Question: I have an asp.net mvc4 application, in which i'd like to add a treeview . So i used this Jquery library : <URL>
'''
<html>
<head>
<script type="text/javascript" src="~/Content/Scripts/raphael-min.js"></script>
<script type="text/javascript" src="~/Content/Scripts/dracula_graffle.js"></script>
<script type="text/javascript" src="~/Content/Scripts/dracula_graph.js"></script>
<script type="text/javascript" src="~/Content/Scripts/dracula_algorithms.js"></script>
<script type="text/javascript">
$(document).ready(function () {
var width = $(document).width() -500;
var height = $(document).height();
var g = new Graph();
g.edgeFactory.template.style.directed = true;
@for(int i =0;i < @Model[1].Count; i+=2){
@: g.addEdge("@Html.Raw(@Model[1][i])","@Html.Raw(@Model[1][i+1])");
}
var layouter = new Graph.Layout.Ordered(g, topological_sort(g));
var renderer = new Graph.Renderer.Raphael('canvas', g, width, height);
});
</script>
</head>
<body>
<div id="canvas"></div>
</body>
</html>
'''
the result is :

i need to modify the font-size of the titles of the edges to 18px , i can't find the snippet to modify the tag's value.
How can i , so, modify the code ? Where can i find the target code?
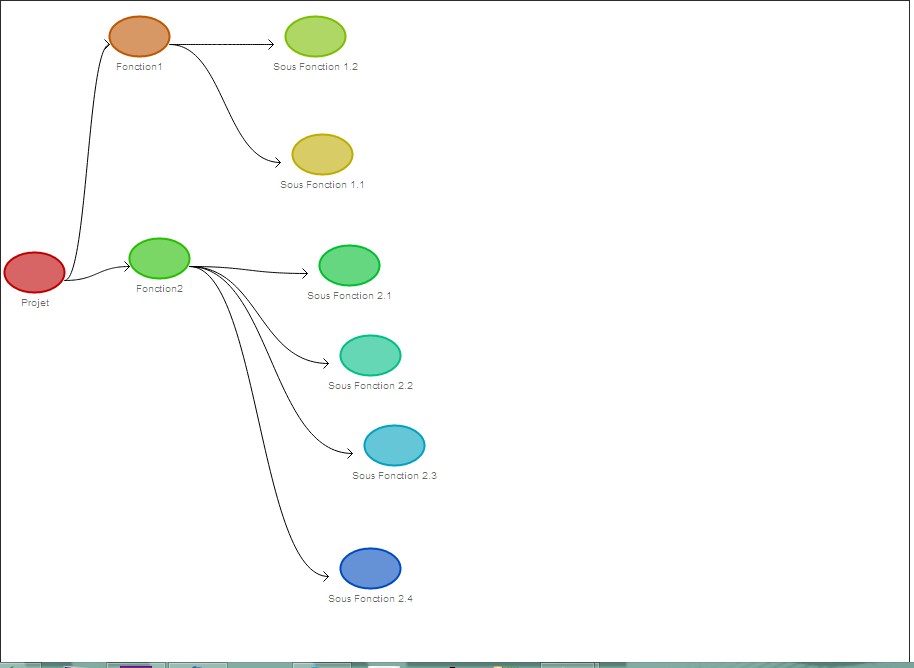
Answer: You need to use a custom node render function as described in <URL>.
Here's the important code from my local test page:
'''
var g = new Graph();
var render = function(r, n) {
var color = Raphael.getColor();
var set = r.set().
push(r.ellipse(n.point[0], n.point[1], 30, 20).attr({fill: color, stroke: color, "stroke-width": 2})).
push(r.text(n.point[0], n.point[1] + 30, n.label || n.id).attr({"font-size": "18px"}));
return set;
};
/* add a simple node */
g.addNode("strawberry", { render : render });
g.addNode("cherry", { render : render });
'''